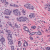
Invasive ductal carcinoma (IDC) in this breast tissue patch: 1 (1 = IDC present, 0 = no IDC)